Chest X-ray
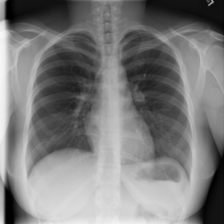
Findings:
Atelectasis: negative
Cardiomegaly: negative
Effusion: negative
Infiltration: negative
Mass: negative
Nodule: negative
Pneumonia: negative
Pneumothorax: negative
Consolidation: negative
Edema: negative
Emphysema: negative
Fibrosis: negative
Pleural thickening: negative
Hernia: negative